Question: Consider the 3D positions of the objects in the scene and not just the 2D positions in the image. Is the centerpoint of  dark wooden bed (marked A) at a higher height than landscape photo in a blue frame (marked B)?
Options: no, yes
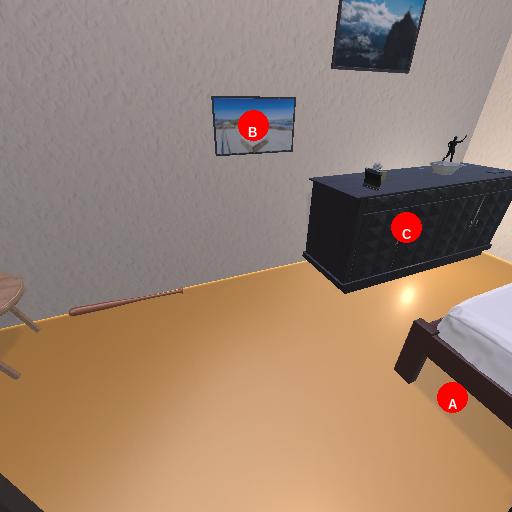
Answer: no